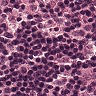
Metastatic tissue present: no